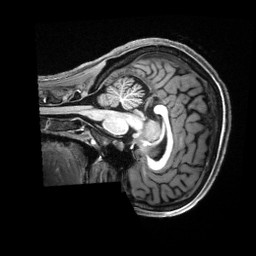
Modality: T1w
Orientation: sagittal
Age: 18
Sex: female
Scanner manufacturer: siemens
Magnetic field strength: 3 T
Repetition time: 2.5 s
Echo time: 0.00222 s